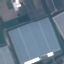
Land use / land cover class: Industrial